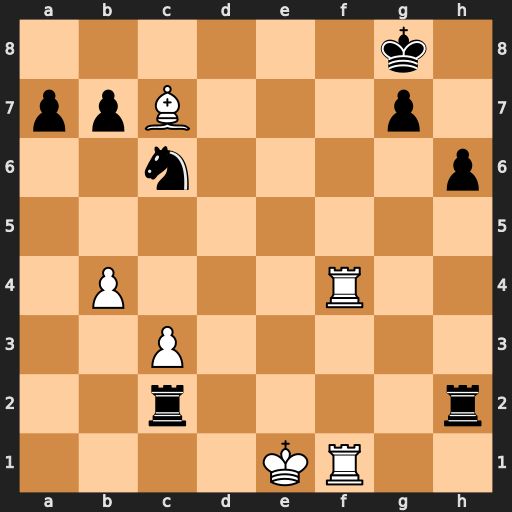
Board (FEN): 6k1/ppB3p1/2n4p/8/1P3R2/2P5/2r4r/4KR2
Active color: w
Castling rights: -
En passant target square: -
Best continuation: Rf8+ Kh7 Bxh2